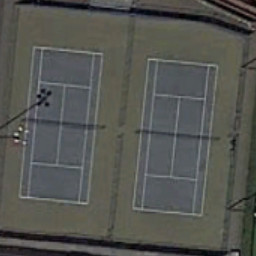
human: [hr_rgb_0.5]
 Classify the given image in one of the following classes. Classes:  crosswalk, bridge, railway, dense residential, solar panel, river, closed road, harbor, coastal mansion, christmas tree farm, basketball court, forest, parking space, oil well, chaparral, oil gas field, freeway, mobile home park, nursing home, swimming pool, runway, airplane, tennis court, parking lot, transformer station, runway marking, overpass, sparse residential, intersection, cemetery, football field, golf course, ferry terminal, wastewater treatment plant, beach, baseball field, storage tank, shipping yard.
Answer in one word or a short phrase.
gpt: tennis court